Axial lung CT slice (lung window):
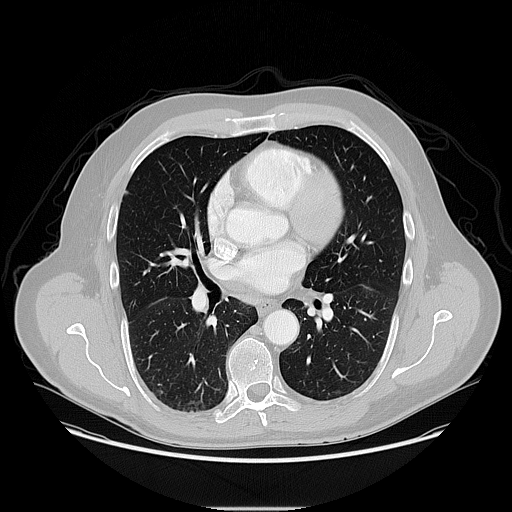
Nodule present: yes
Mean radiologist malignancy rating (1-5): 2.667